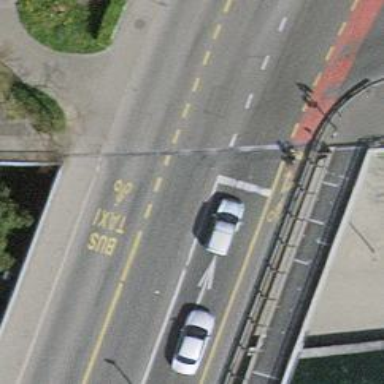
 and shared bus-cycling lane on the left."